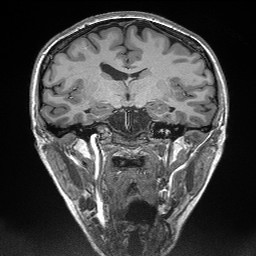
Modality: T1w
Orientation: sagittal
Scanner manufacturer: siemens
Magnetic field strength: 3 T
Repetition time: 2.3 s
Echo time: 0.00298 s